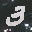
Label: 3